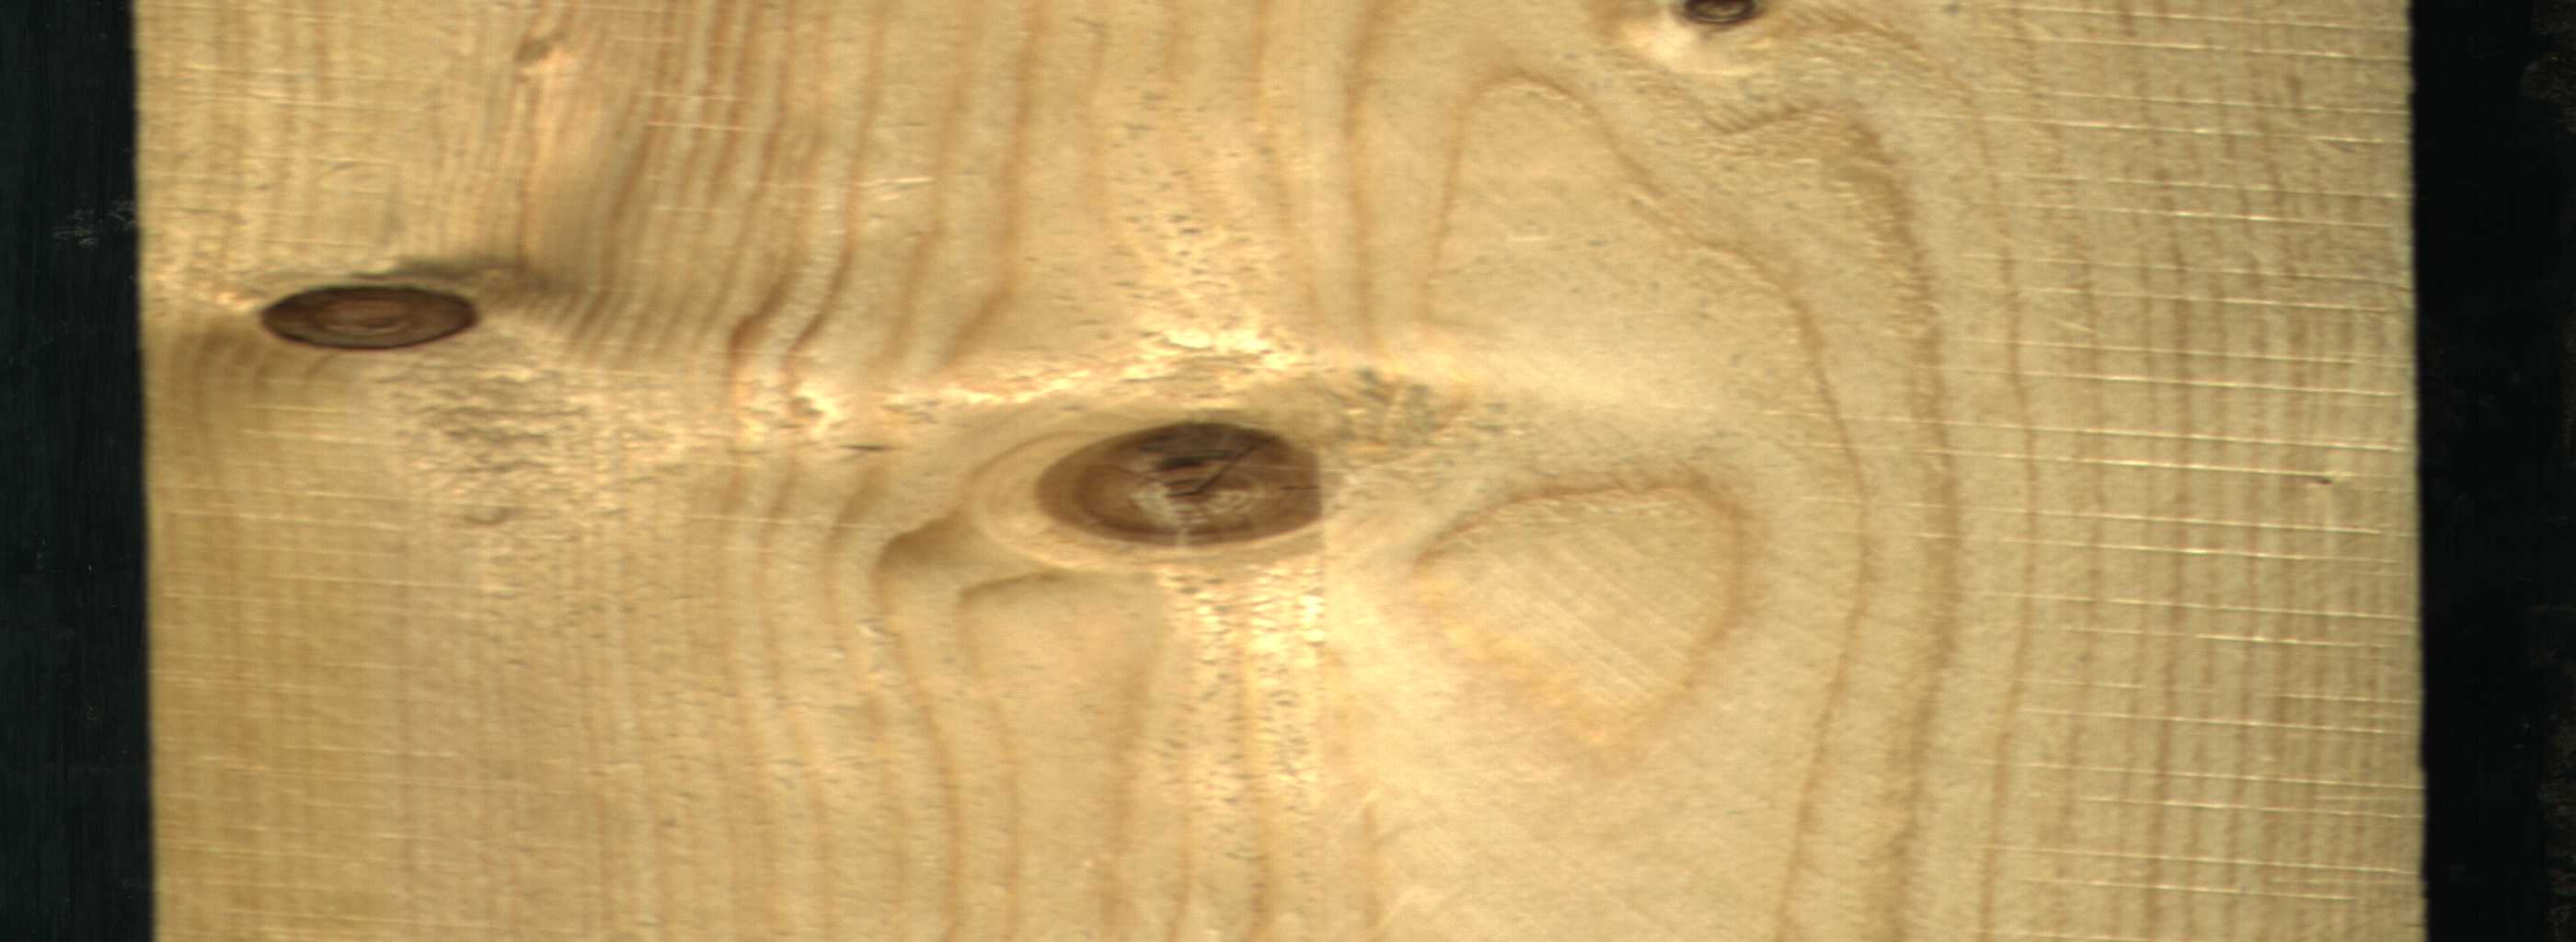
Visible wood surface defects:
Dead_Knot
Dead_Knot
Live_Knot